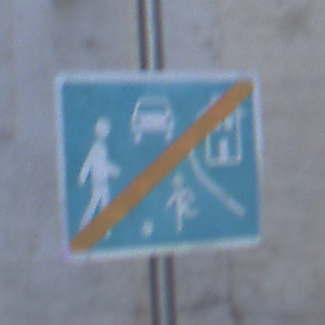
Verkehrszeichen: EndeVerkehrsberuhigterBereich
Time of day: SunriseSunset
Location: Outdoor (Urban)
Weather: Clear
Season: NotSpecified
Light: Natural